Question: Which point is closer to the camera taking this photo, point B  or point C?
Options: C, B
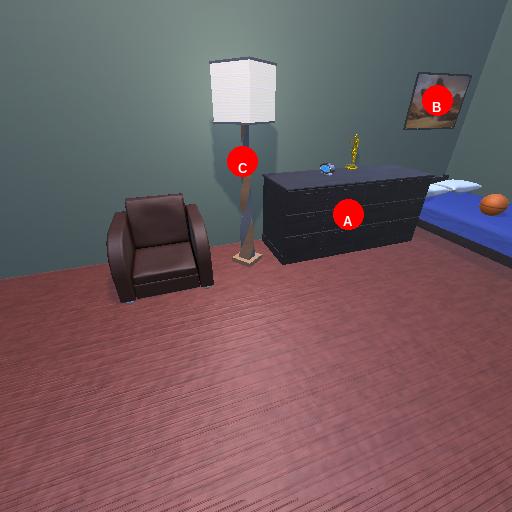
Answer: C